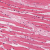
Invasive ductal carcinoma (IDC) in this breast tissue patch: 0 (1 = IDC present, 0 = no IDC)